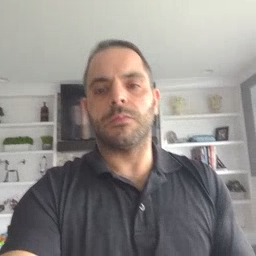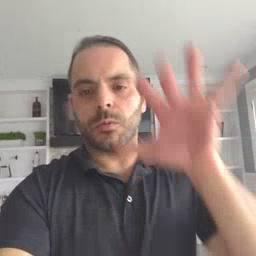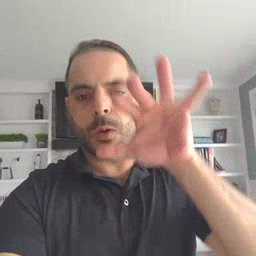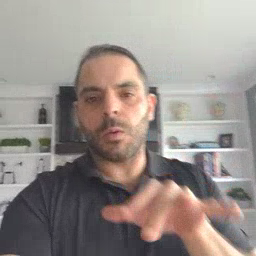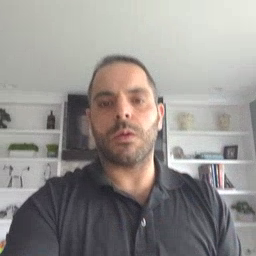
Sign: snow